Question: How do I solve an issue where the Facebook comments plugin seems to be completely broken? Please see the screen shot.
When I am logged in to Facebook, I see what you see there. Where the plugin HTML is meant to be, it says "skin must be one of the following values: light, dark".
When I am logged out of Facebook, it is completely blank. I am seeing this error on all browsers, on multiple test computers (including various configurations on browserstack.com), on every website that I can find that uses the Facebook social comments plugin - including Facebook itself!

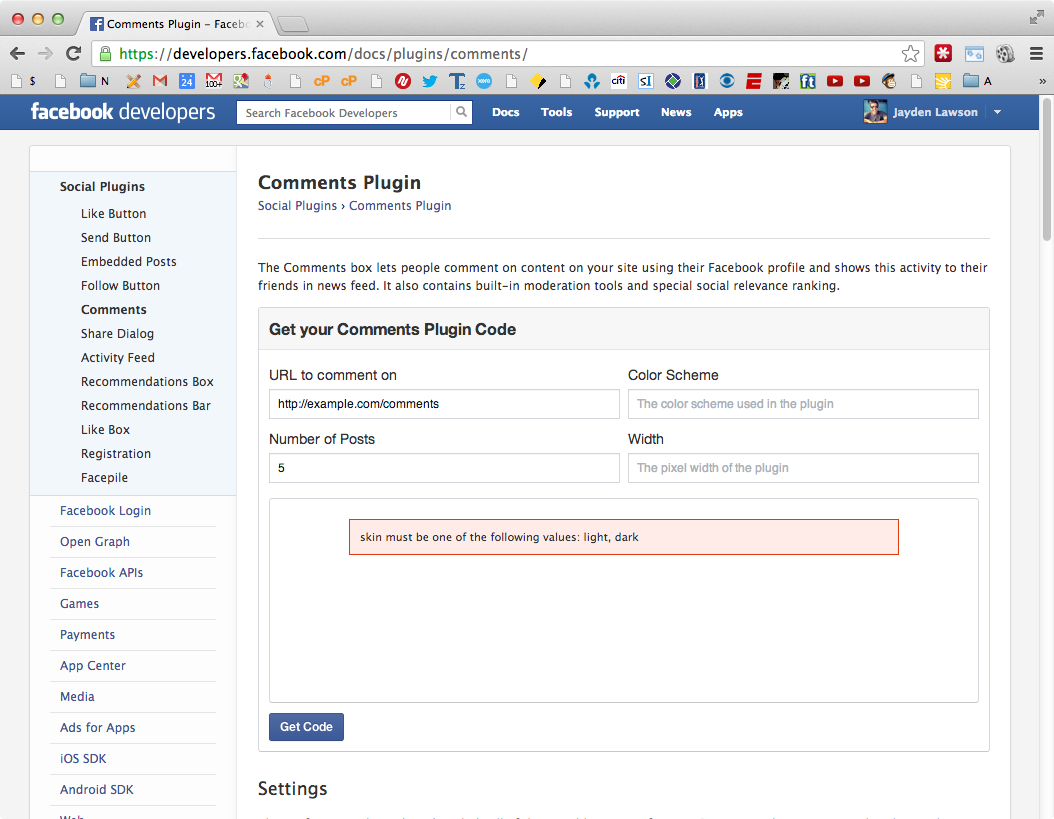
Answer: It looks like Facebook have dramatically changed their comments plugin code. All sites using this plugin will probably have to update their code ASAP because the old code doesn't seem to work any longer.
To get Facebook's own page working, I just had to type in "light" in the Color Scheme box.